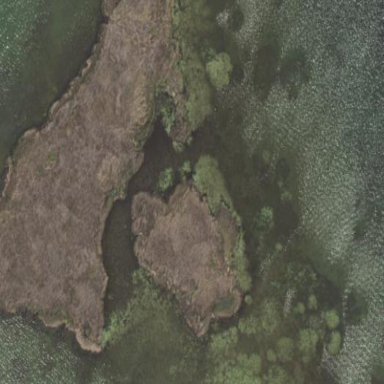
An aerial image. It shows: Islet.